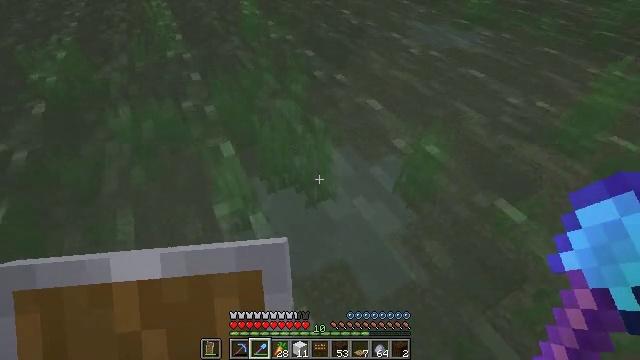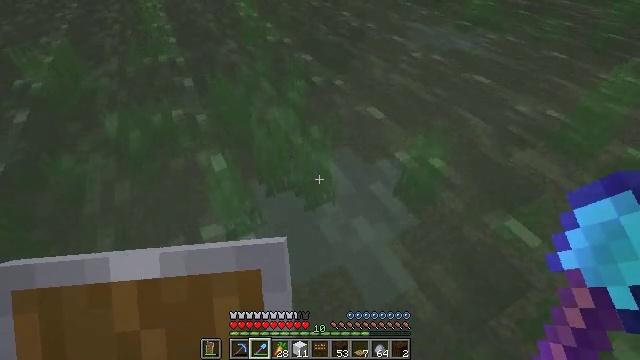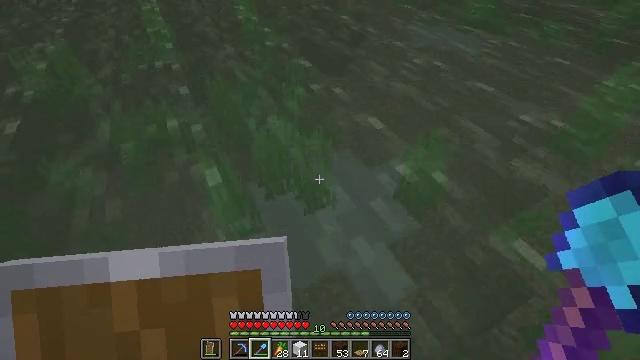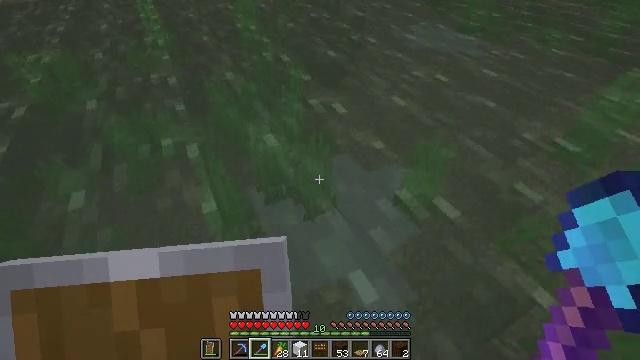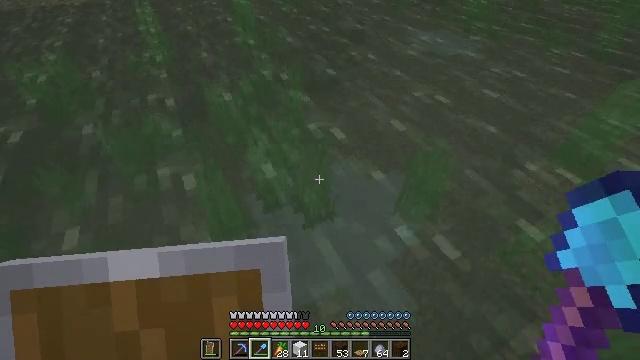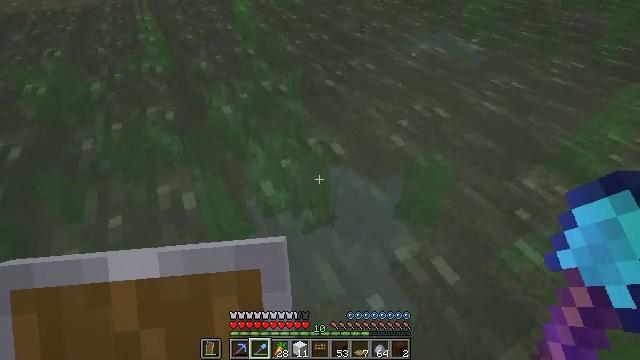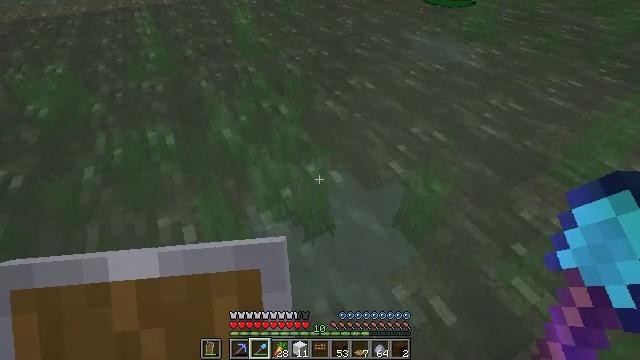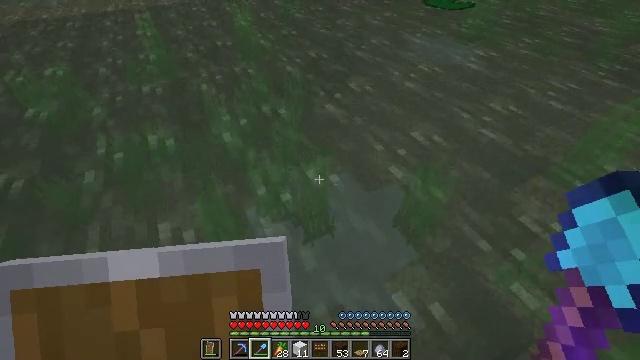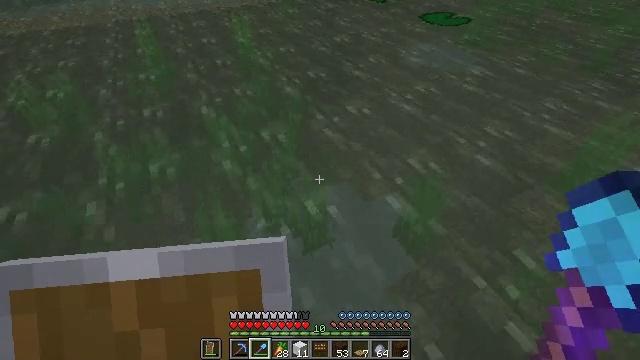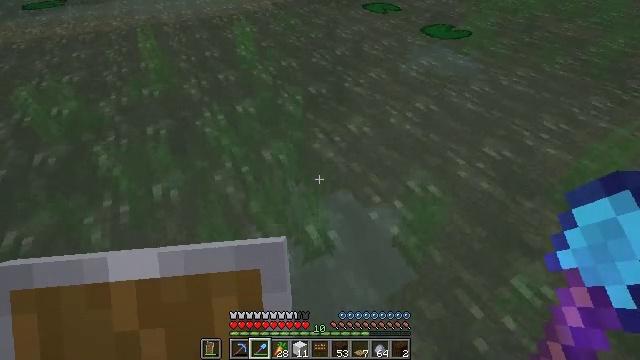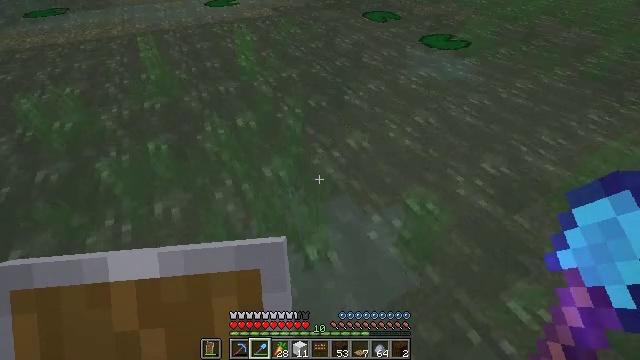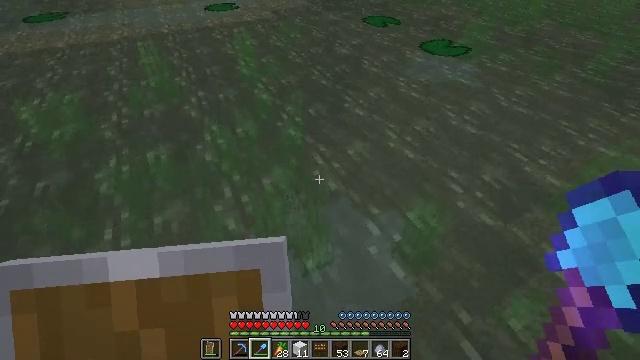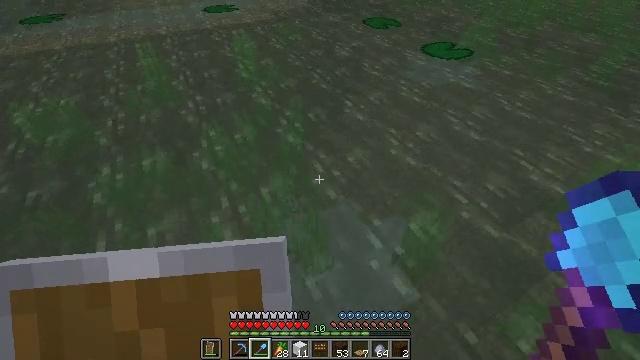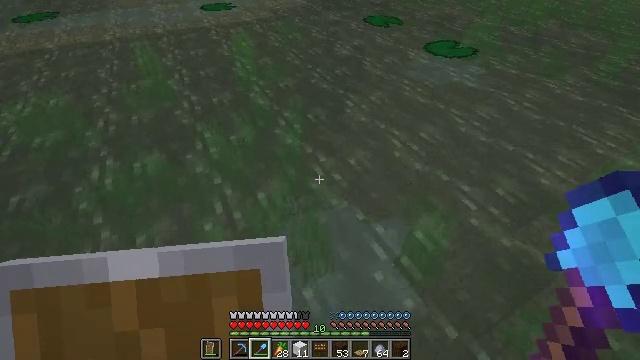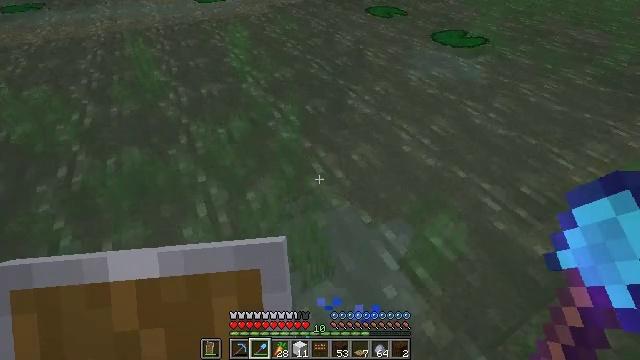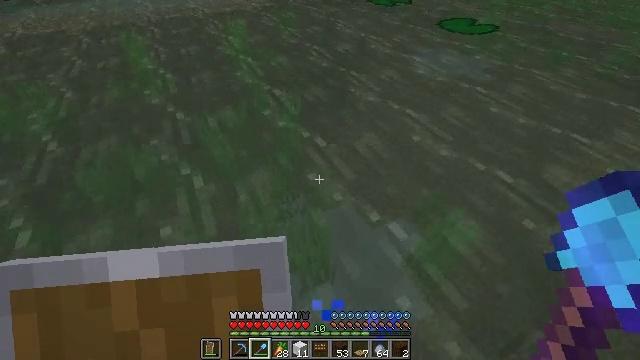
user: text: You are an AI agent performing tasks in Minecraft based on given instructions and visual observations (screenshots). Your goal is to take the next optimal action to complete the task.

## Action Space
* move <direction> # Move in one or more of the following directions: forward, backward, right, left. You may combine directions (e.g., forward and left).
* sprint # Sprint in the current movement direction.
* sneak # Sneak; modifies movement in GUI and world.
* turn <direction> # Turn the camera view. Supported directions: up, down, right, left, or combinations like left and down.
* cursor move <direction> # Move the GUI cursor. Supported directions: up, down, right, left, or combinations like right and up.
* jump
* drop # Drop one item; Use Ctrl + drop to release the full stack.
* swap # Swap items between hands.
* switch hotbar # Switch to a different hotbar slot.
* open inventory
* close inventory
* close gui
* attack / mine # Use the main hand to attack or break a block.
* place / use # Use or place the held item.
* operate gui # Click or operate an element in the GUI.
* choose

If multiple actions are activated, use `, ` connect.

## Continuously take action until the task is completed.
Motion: motion action
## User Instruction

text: Gather tall seagrass in the sea.
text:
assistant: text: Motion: move forward, jump
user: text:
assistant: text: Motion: move forward, jump
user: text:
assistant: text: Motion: move forward, jump
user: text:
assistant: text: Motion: move forward, jump
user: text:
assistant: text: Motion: move forward, jump
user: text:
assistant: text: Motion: move forward, jump
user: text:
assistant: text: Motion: move forward, jump
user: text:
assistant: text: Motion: move forward, jump
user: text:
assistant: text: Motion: move forward, jump
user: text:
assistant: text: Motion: move forward, jump
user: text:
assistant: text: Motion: move forward, jump
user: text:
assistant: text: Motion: move forward, jump
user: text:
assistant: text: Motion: move forward, jump
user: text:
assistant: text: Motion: move forward, jump
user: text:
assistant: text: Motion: move forward, jump
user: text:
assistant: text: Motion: move forward, jump
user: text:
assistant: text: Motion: move forward, jump
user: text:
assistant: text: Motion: move forward, jump
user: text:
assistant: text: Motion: move forward, jump
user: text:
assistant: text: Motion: move forward, jump
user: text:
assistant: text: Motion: move forward, turn right and down, jump
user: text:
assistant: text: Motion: move forward, turn right and down, jump
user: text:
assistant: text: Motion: move forward, turn right and down, jump
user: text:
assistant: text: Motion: move forward, turn right and down, jump
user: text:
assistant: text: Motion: move forward, jump
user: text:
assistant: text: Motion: move forward, jump
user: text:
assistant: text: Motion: move forward, jump
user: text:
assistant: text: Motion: sneak, jump
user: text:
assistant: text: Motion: sneak
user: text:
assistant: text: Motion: sneak